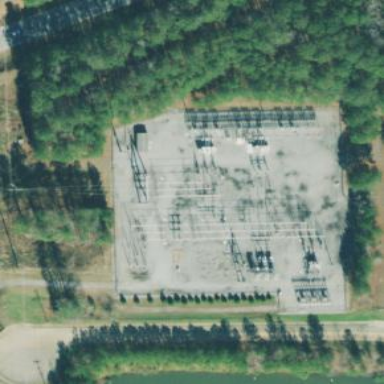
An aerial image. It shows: Distribution level power substation enclosed by fence.